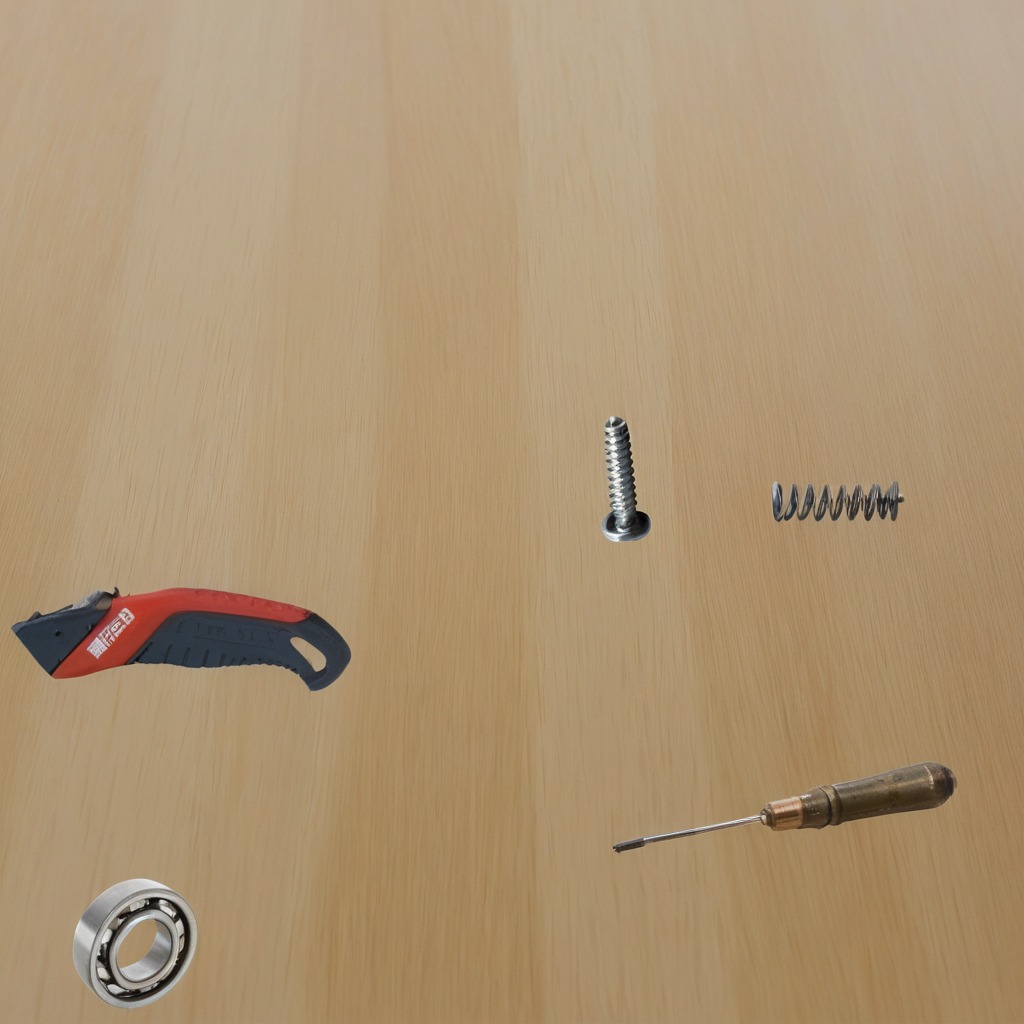
A ball bearing, a utility knife, a machine screw, a coiled metal spring and a screwdriver are lying on the plywood surface.